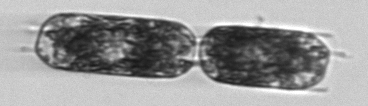
Label: Hemiaulus